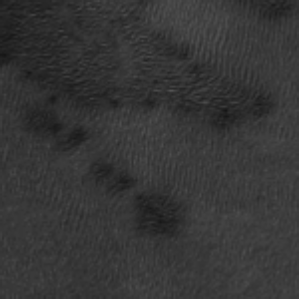
Label: frost